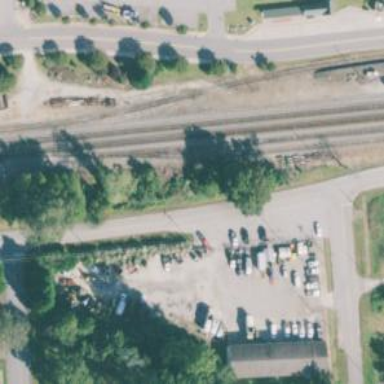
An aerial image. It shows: Railway yard used for servicing trains.